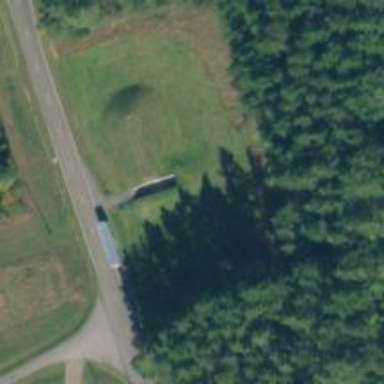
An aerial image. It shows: Military bunker.